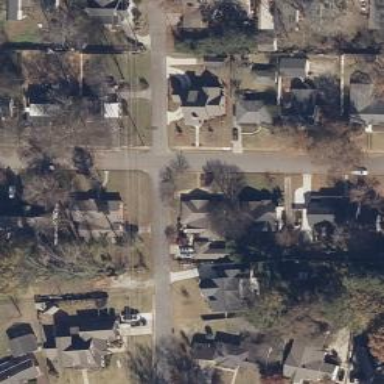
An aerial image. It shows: Residential road with sidewalk on the left.